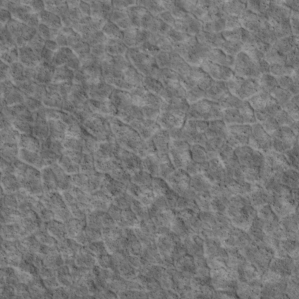
Label: non_frost